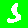
Digit: 5